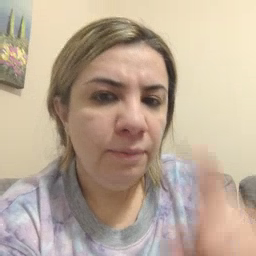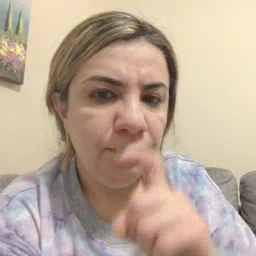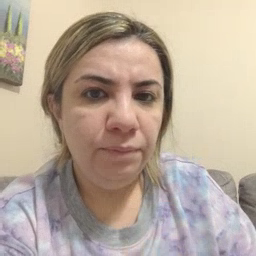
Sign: doll